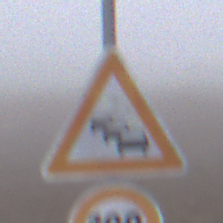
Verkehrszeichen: Stau
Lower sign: Geschwindigkeit130
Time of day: MorningAfternoon
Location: Outdoor (RoadRail)
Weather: Overcast
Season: NotSpecified
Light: Natural